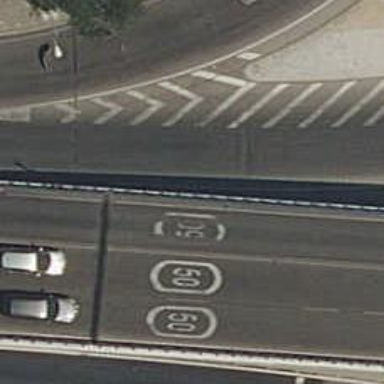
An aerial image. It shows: Bridge over trunk highway that serves as motorroad.